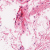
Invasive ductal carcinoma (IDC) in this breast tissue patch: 0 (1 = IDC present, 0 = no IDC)